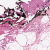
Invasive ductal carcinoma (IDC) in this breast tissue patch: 0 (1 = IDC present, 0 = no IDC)